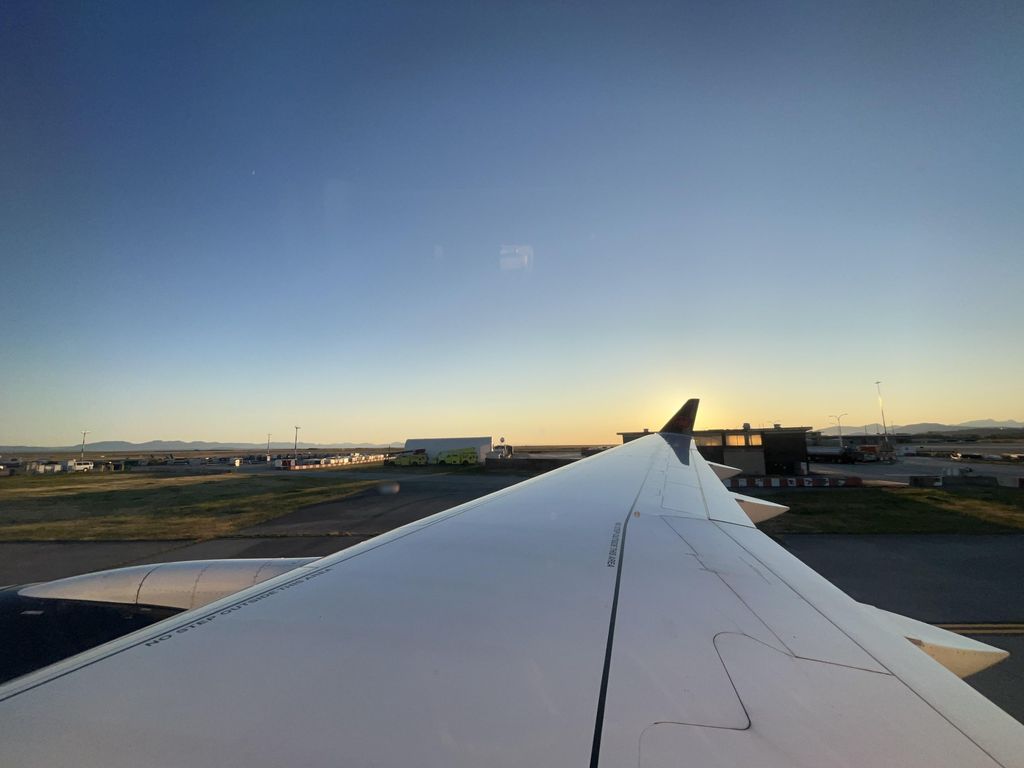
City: vancouver